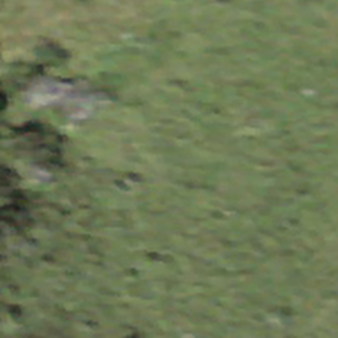
Label: other